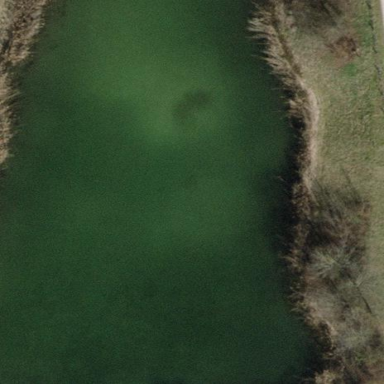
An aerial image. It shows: Pond with natural water.